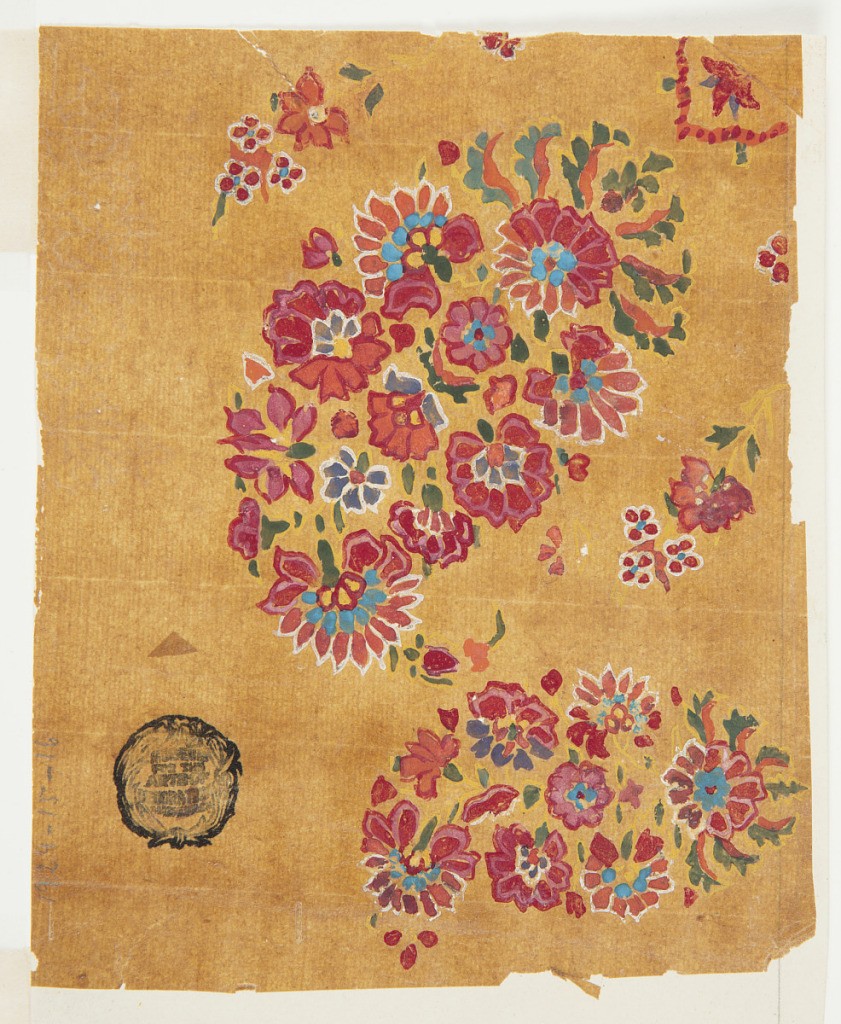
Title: Design for Woven Shawl with Paisley Motifs
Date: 1825–50
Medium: Brush and gouache on brown oiled translucent paper
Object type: Drawing
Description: Design for a woven shawl featuring two paisley motifs, also referred to as Persian cones. The designs consist of blossoms in multiple colors, including dark red, light red, blue, and purple, and green calyces and leaves. The paisley design on the left is smaller than the other design on the right, which is positioned obliquely. Two flower boughs and parts of red blossoms surround the lower part of the design on the right.